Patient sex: F
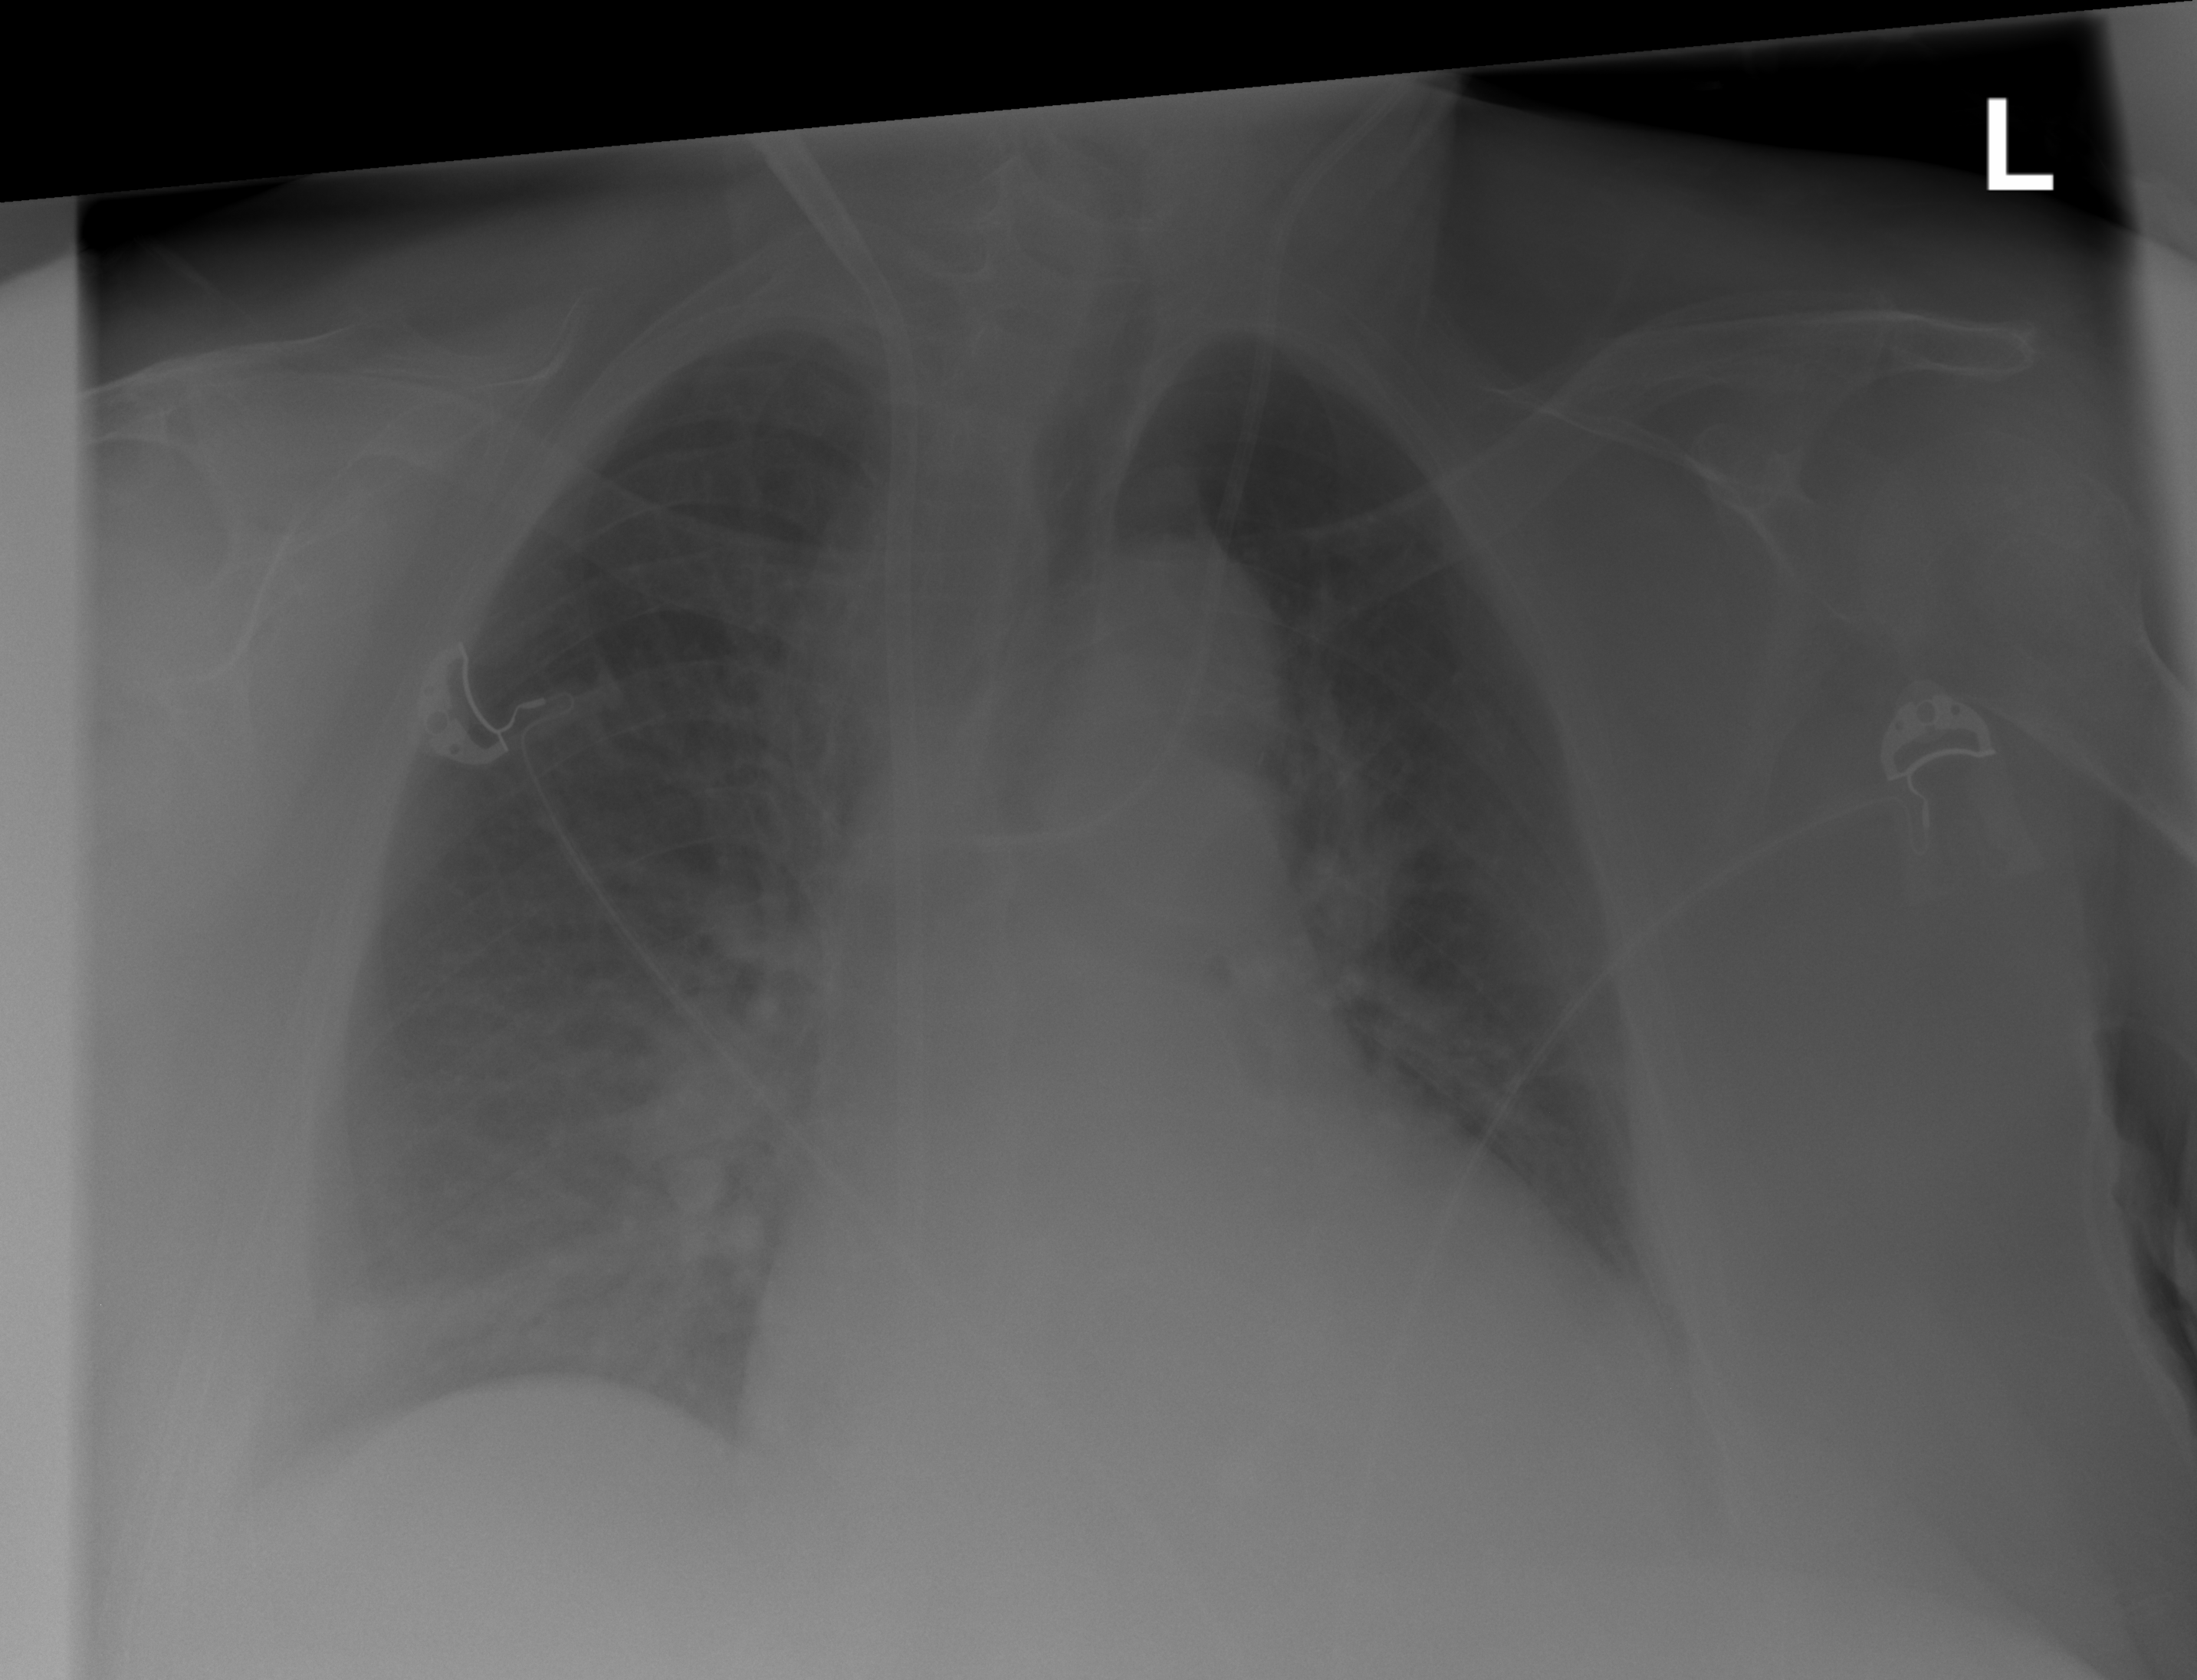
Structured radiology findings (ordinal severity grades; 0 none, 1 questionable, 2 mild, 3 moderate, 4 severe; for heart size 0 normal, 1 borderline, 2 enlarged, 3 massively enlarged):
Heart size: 2
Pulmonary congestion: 2
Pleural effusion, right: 0
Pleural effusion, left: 0
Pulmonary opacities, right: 2
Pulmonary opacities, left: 2
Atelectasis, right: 2
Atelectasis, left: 0